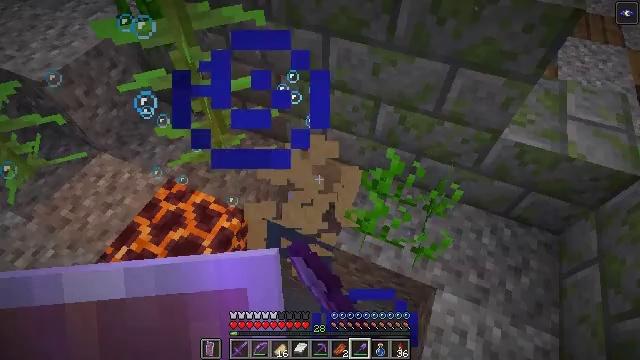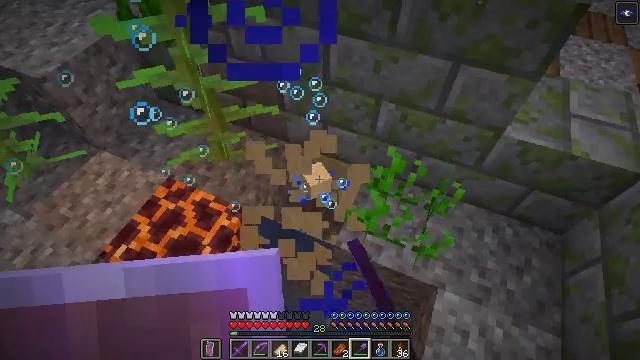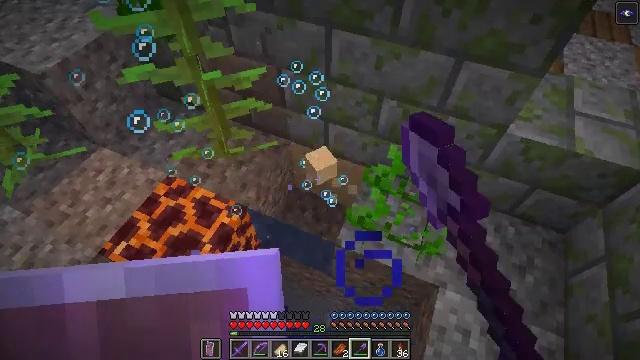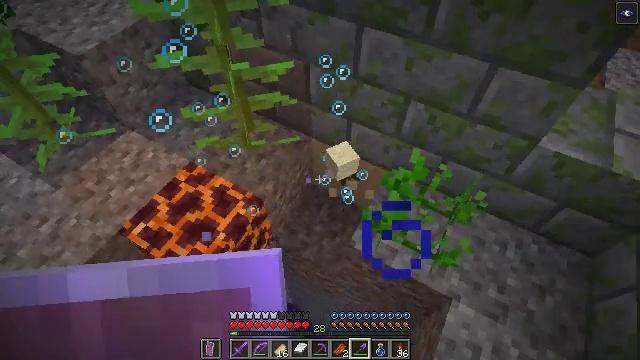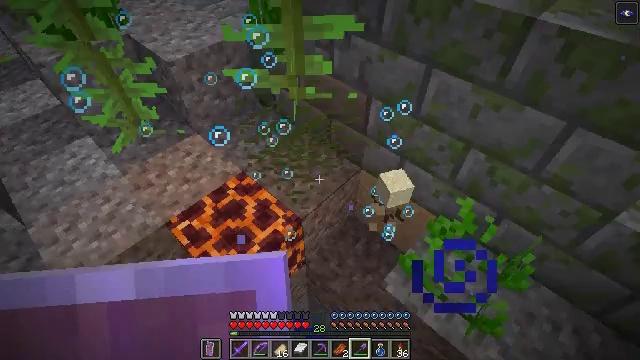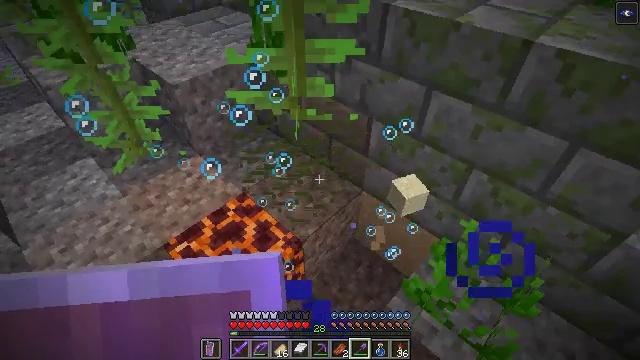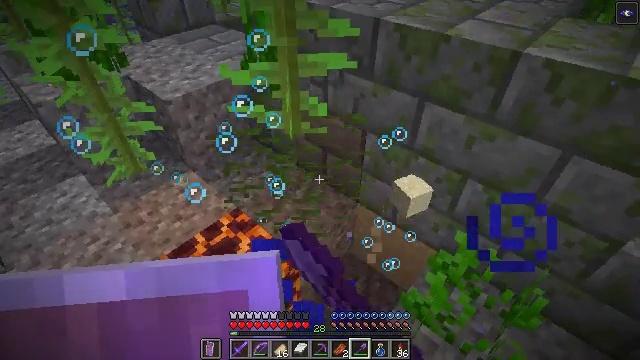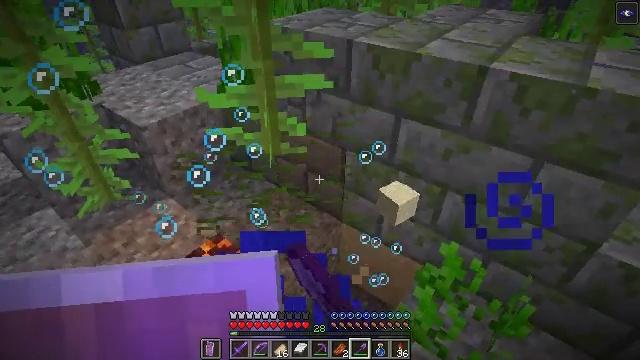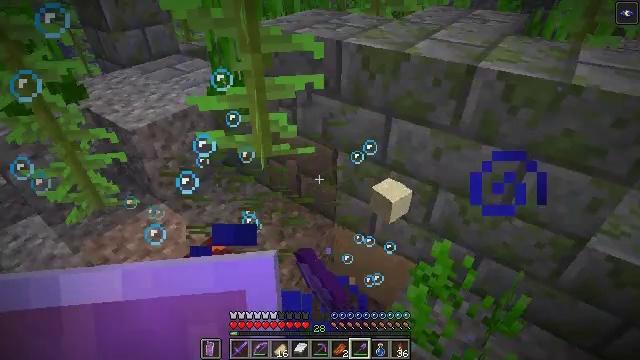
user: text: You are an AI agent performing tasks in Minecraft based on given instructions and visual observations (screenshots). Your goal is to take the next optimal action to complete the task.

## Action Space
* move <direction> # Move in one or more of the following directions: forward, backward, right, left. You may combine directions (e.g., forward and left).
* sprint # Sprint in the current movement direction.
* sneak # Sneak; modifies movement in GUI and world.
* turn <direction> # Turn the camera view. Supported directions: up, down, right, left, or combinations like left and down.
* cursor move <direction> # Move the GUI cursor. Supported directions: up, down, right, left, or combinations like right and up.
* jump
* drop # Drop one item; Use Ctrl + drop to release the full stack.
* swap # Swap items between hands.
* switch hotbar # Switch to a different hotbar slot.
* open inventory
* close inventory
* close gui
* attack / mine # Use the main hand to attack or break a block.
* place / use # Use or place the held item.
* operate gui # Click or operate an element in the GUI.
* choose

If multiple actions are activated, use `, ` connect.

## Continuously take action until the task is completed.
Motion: motion action
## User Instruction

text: Gather kelp plant by attacking it underwater.
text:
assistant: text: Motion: attack / mine
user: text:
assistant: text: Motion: attack / mine
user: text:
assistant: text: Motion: turn left, attack / mine
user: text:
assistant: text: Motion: turn left and up, attack / mine
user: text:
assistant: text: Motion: turn up, attack / mine
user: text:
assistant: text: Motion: turn right and up, attack / mine
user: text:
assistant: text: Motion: turn right and up, attack / mine
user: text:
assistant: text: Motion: turn right, attack / mine
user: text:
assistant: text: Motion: attack / mine